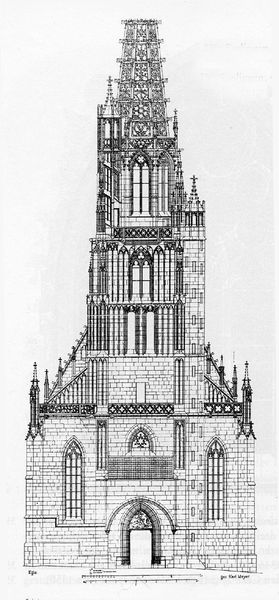
Titel: Frauenkirche, Esslingen
Standort: Eßlingen (EU - D)
Schlagwörter: kirchturm, fenster, glas, schwarz, skizze, stützen, tür, zeichnung, alt, architektur, spitze, stein, kirche, gotik, turm, balkon, ansicht, bogen, giebel, mauer, backstein, treppe, spitz, tor, eingang, fugen, glockenturm, kreuz, religion, türmchen, türme, torbogen, schwarz weiß, entwurf, architrav, portal, kreuze, plan, ausgang, streben, backsteine, maßwerk, maßstab, bauzeichnung, westportal, frontsicht, zürme, gothischer turm